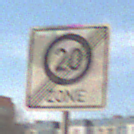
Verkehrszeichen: EndeZone20
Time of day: MorningAfternoon
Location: Outdoor (Urban)
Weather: PartlyCloudy
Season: NotSpecified
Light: Natural